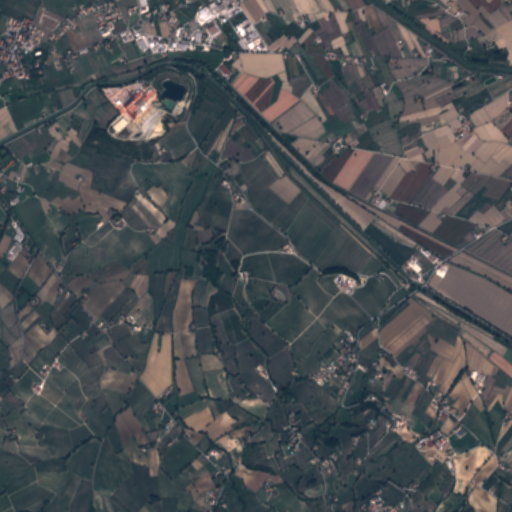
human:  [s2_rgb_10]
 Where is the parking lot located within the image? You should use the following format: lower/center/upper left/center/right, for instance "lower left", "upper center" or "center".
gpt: The parking lot is located in the upper left of the image.
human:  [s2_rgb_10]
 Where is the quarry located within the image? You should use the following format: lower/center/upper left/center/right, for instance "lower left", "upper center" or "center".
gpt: The quarry is located in the upper left of the image.
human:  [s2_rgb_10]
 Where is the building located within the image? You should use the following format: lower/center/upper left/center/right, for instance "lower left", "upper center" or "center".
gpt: There is no building in the image.